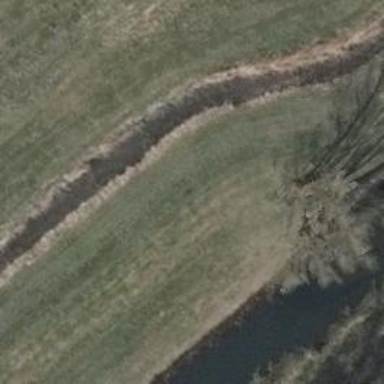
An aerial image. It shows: Embankment created as man-made structure.